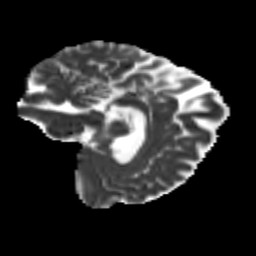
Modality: MD
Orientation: sagittal
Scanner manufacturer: siemens
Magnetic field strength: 3 T
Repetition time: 9.2 s
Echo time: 0.084 s